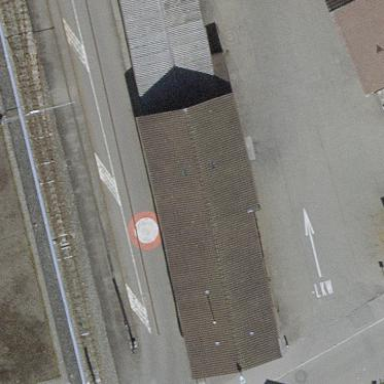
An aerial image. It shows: Building with gabled roof shape. It seems to be man-made structure in the image.